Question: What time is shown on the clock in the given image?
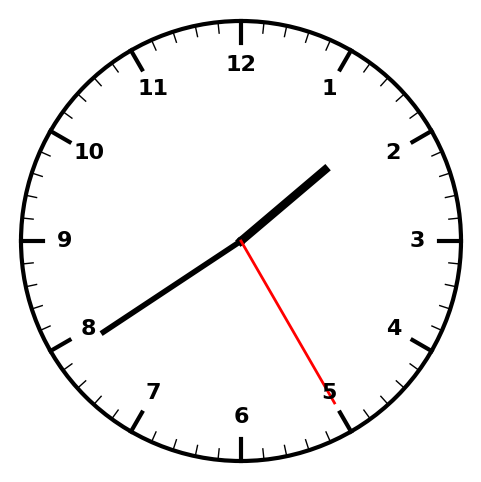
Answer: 01:39:25